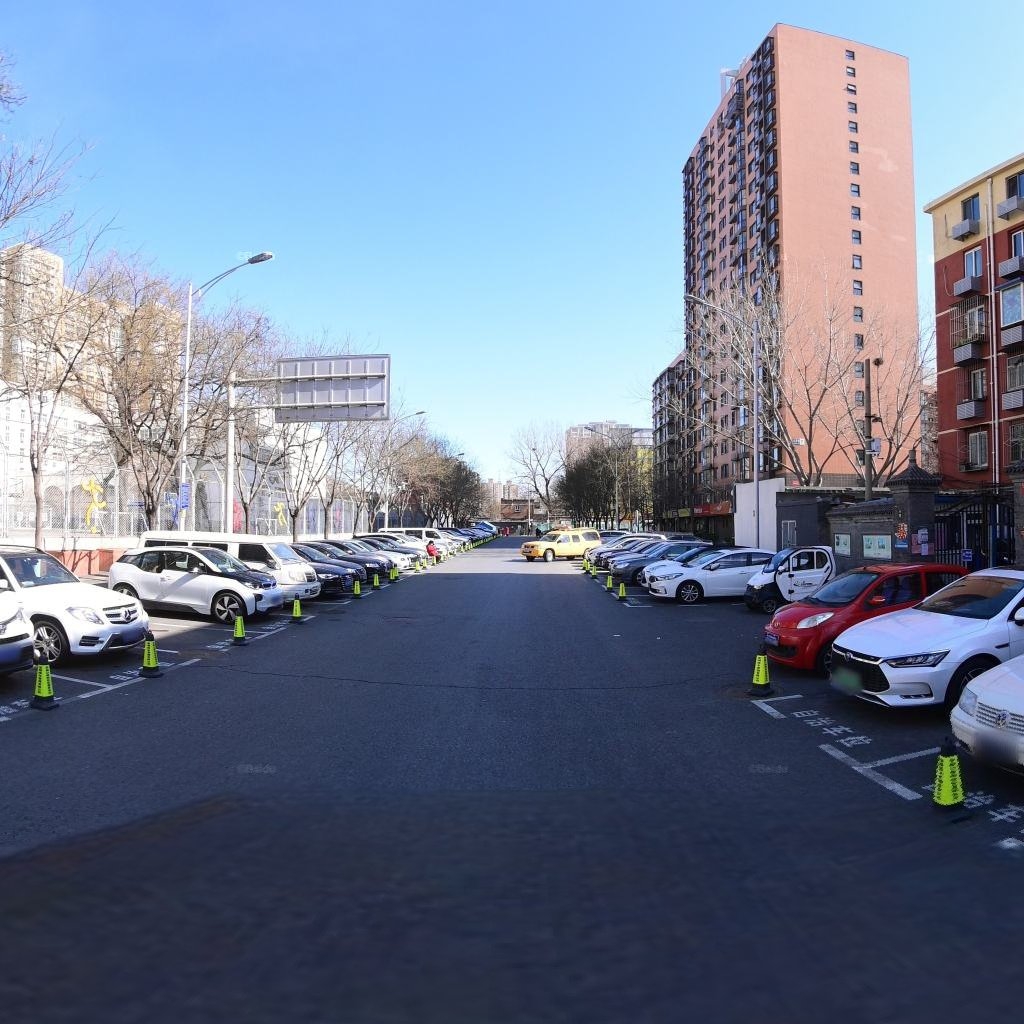
Region: Xicheng
Road damage annotations: manhole cover, transverse crack, manhole cover